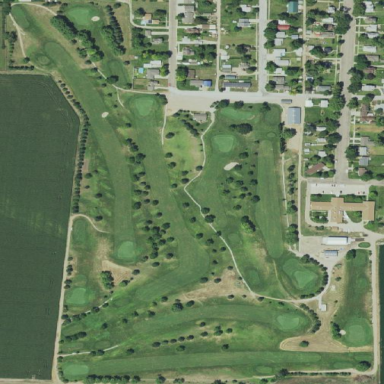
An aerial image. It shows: Golf course.